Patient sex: M
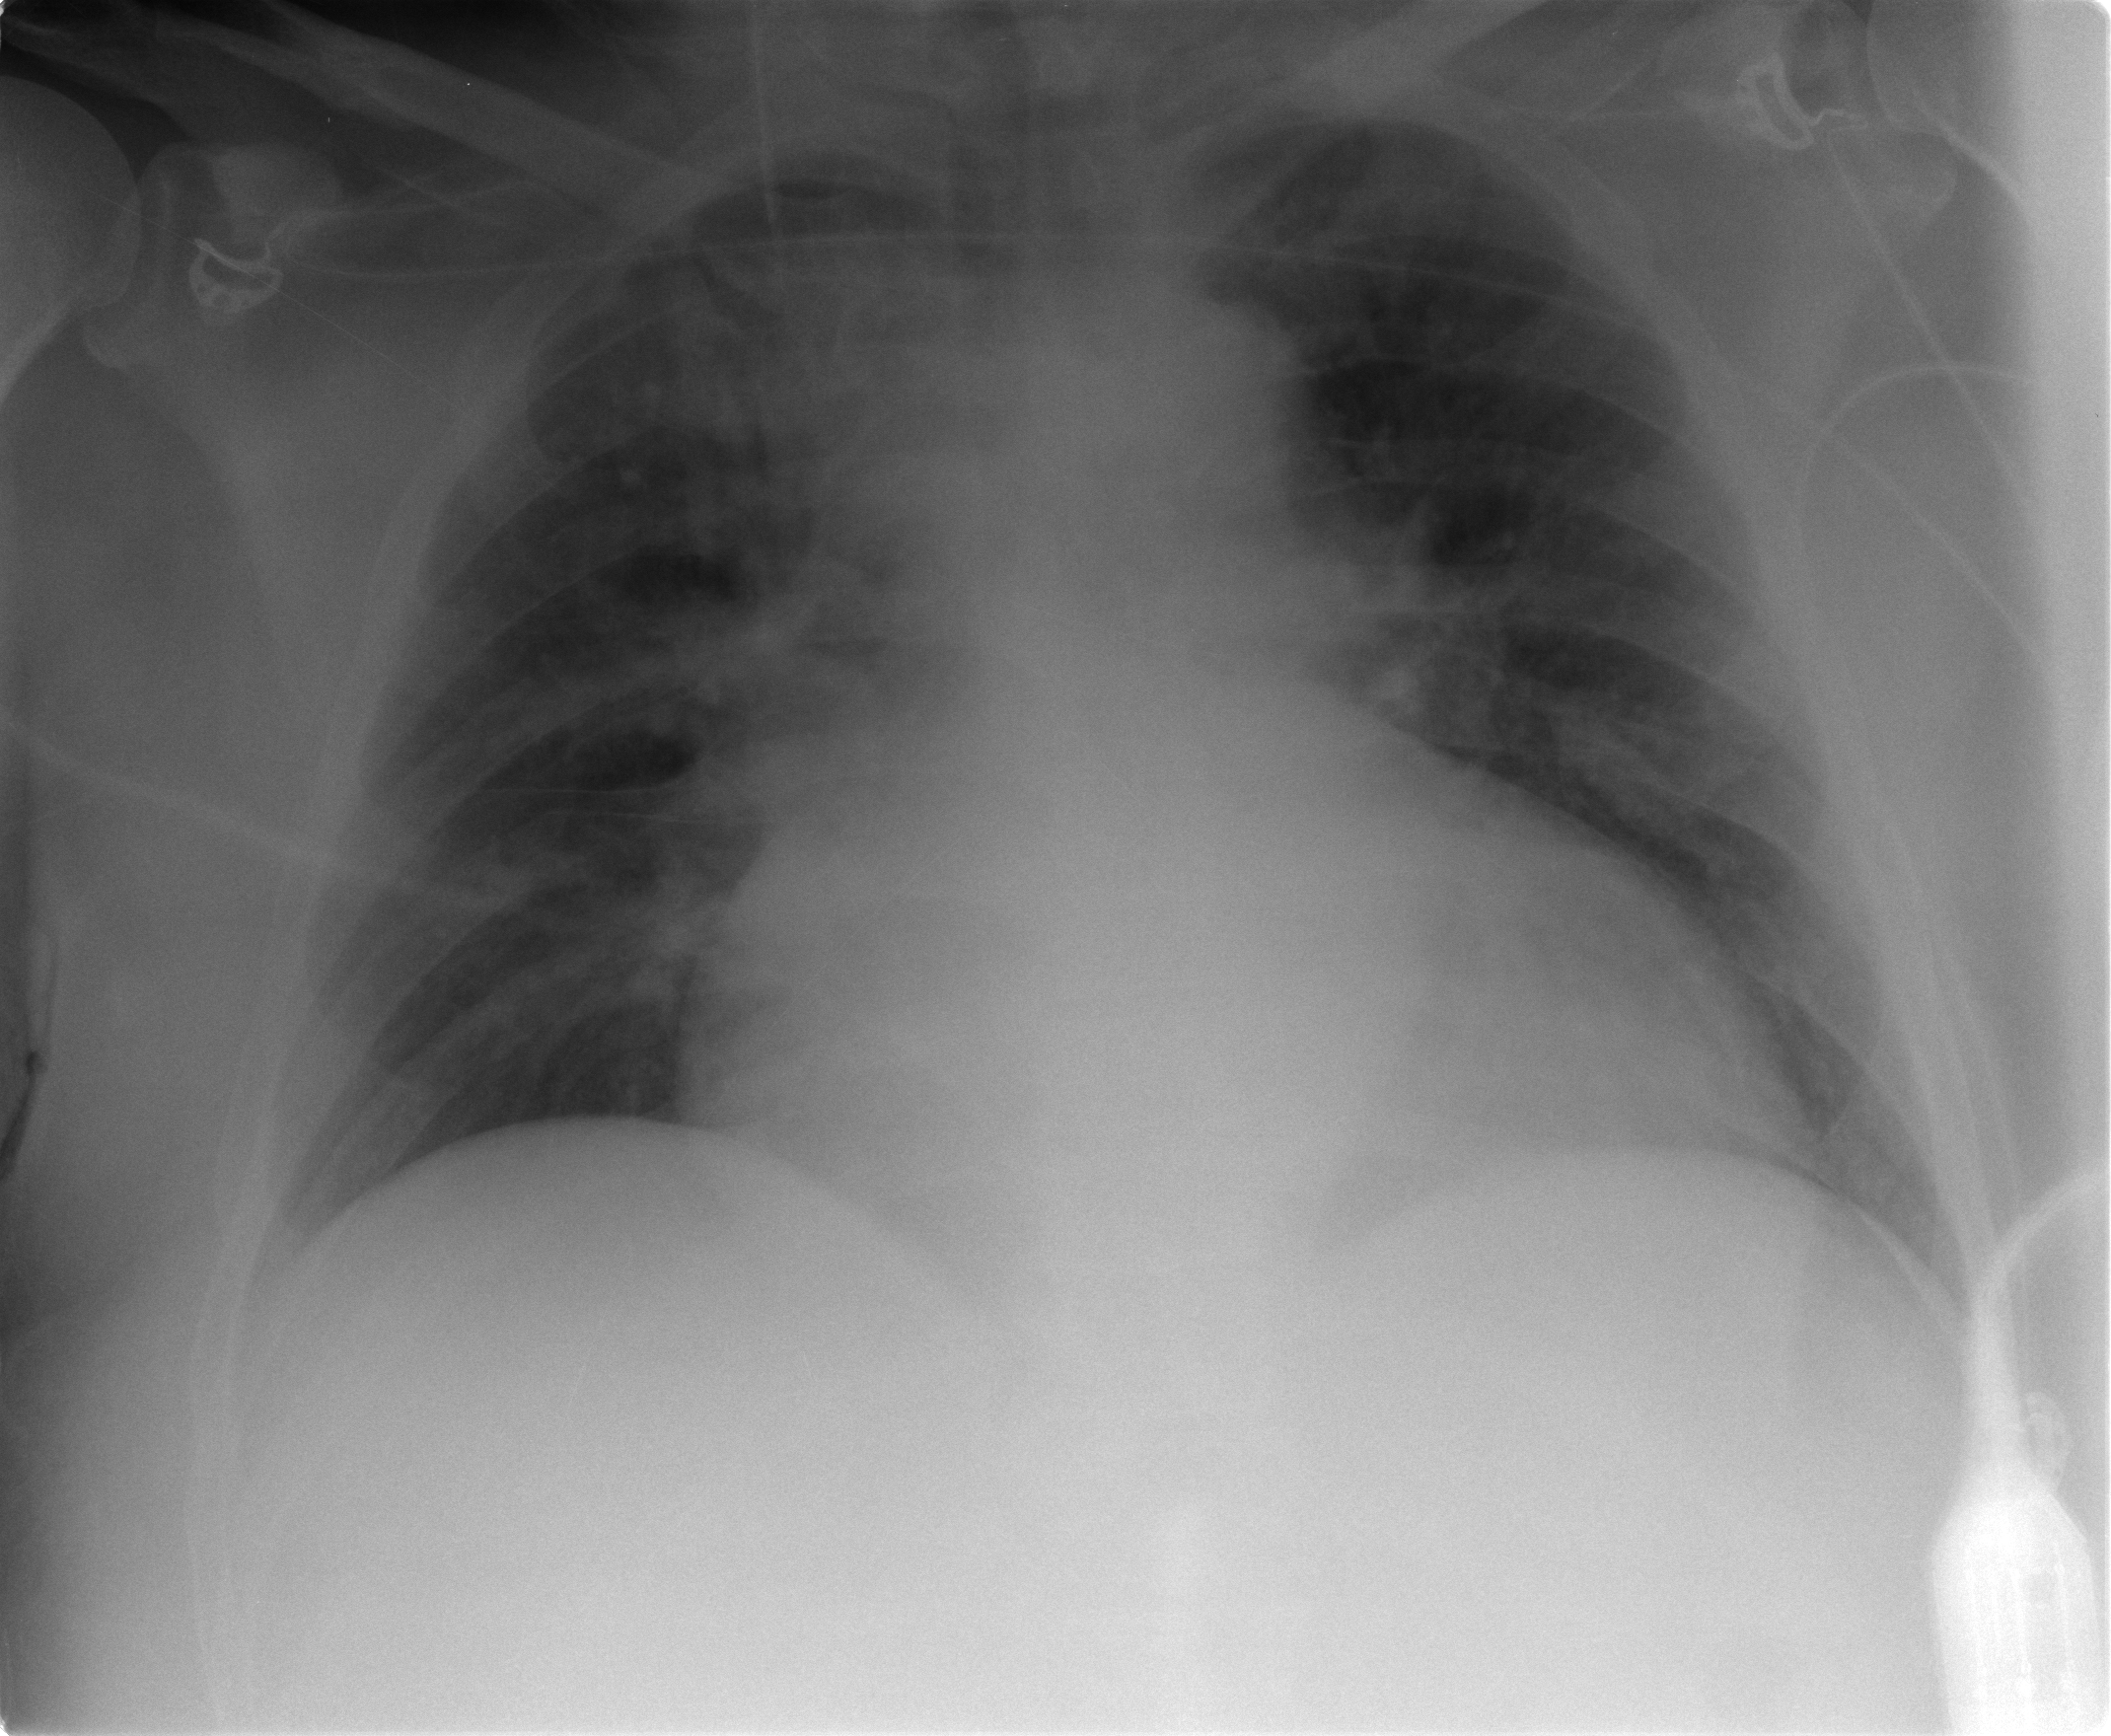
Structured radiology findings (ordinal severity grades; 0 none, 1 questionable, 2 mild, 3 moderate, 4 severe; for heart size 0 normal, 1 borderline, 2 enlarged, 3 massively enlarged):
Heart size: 2
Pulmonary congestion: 1
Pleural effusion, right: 0
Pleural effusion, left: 0
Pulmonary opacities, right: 2
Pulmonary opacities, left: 0
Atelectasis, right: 2
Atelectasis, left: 0